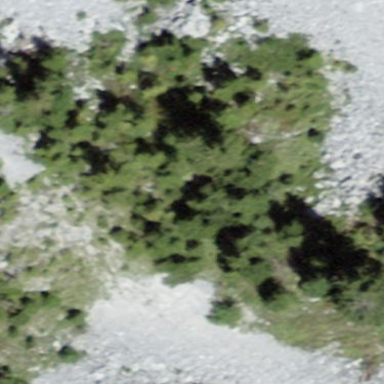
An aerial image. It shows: Natural scree.